Question: I'm not sure what I would search for, but I believe it's just as simple as changing the type of position: to be used in CSS.
I have a Container DIV (width: 960px), and I want an orange "bar" in it somewhere, but it will be wider than its container, it will be 100%. How can I achieve this?

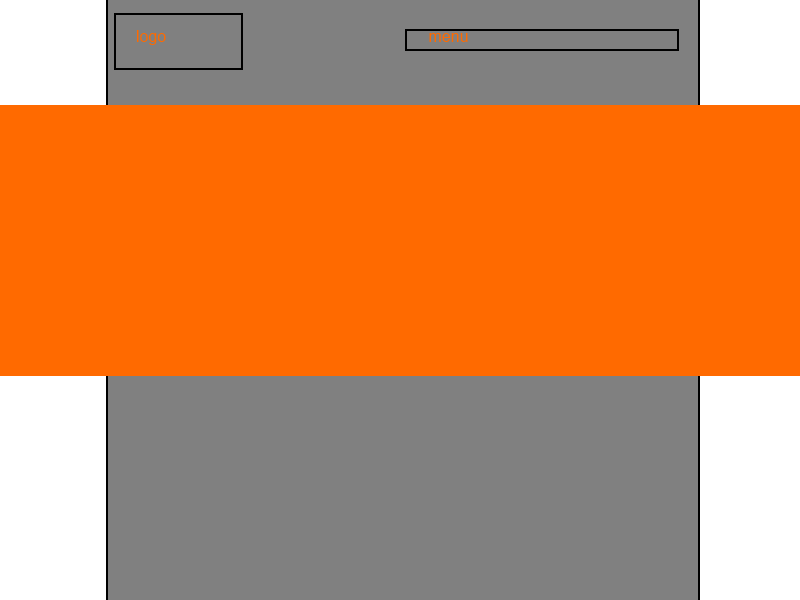
Answer: You can use absolute positioning to achieve this effect.
'''
<div id="wrapper">
<div id="orange-bar"></div>
</div>
'''
'''
#orange-bar {
position: absolute;
left: 0;
right: 0;
}
'''
JS Fiddle: <URL>